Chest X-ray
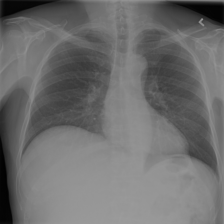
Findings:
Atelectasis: negative
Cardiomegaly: negative
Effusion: negative
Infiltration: negative
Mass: negative
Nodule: negative
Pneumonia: negative
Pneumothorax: negative
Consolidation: negative
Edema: negative
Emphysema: negative
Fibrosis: negative
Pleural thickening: negative
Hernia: negative